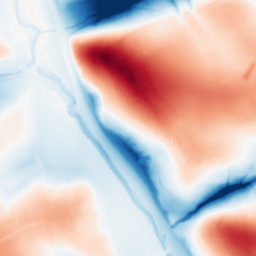
Category: classical
Decomposition family: gaussian_anisotropic
Decomposition parameters: sigma_x: 5
sigma_y: 50
Upsampling method: quadratic
Upsampling parameters: scale: 2
Upsampling scale: 2